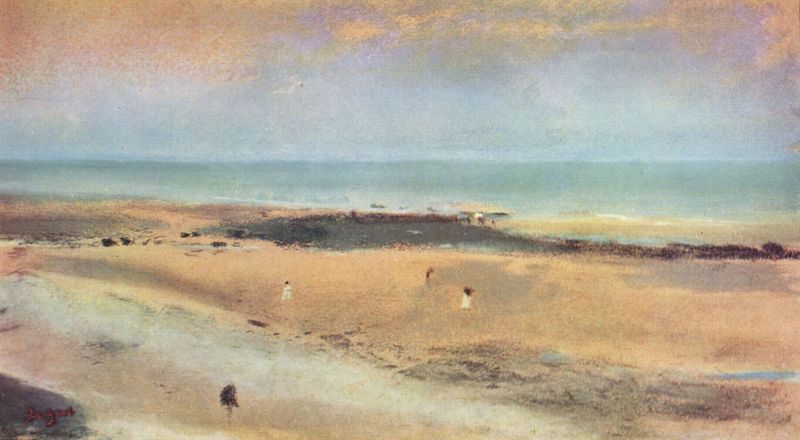
Titel: Strand bei Ebbe
Künstler: Edgar Degas
Standort: London
Institution: (Privatsammlung)
Schlagwörter: baum, blau, dunkel, felsen, gemälde, himmel, mann, meer, schatten, wasser, weiß, wolken, aquarell, badende, gelb, grün, impressionismus, landschaft, menschen, mädchen, sand, see, ufer, braun, degas, edgar degas, frankreich, frau, grau, hell, licht, pastell, schwarz, straße, türkis, zeichnung, rot, weg, wolke, beige, leute, malerei, mensch, stein, steine, bild, signatur, öl, horizont, morgen, natur, weite, einsam, sonne, figur, rosa, kinder, bewölkt, landschft, küste, strand, wellen, ruhe, moderne, abstrakt, düne, dünen, grafik, lila, sonnenuntergang, spazieren, figuren, turner, langeweile, palme, ozean, aufsicht, ebbe, offen, unterschrift, spaziergang, algen, riff, sandstrand, urlaub, kunst, aussen, signac, plein air, seegras, abendlicht, zeichung, auqarell, whistler, unendlichkeit, fad, gemählde, lichhts, weiße kleider, himmel wasser, strandgänger, sttrand, edgar edgas, ebe